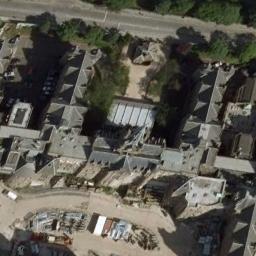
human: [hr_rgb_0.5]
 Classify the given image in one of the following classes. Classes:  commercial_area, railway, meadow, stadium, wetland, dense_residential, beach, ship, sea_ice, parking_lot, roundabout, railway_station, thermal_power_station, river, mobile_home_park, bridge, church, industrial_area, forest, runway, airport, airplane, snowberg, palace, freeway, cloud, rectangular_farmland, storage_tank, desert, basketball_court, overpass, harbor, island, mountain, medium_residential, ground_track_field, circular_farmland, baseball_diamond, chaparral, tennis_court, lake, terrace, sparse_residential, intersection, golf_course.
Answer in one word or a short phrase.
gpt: church